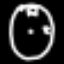
Label: clock